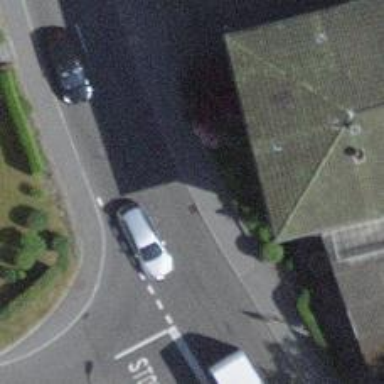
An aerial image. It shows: Kerb barrier.